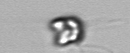
Label: Pyramimonas_longicauda